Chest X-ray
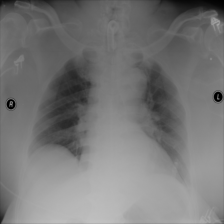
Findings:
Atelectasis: negative
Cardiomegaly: negative
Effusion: negative
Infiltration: negative
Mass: negative
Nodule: negative
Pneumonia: negative
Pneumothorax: negative
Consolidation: negative
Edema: negative
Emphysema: negative
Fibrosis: negative
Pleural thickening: negative
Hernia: negative